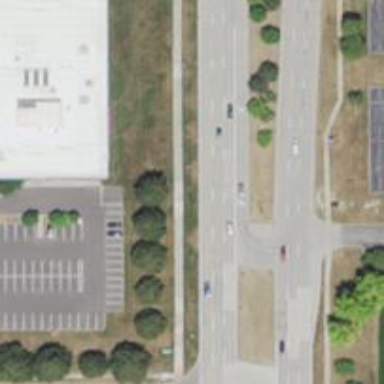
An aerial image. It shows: Secondary link road.